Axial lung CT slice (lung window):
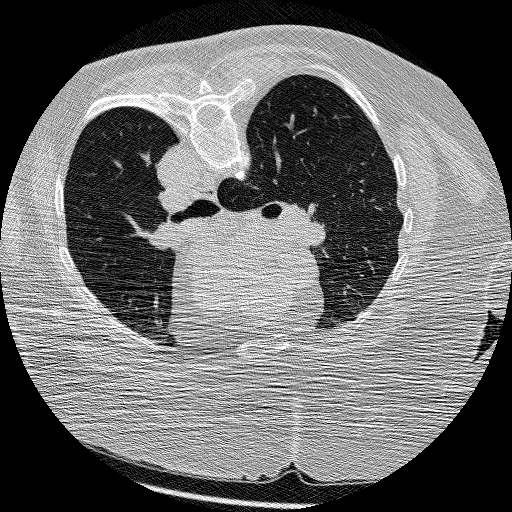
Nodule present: no